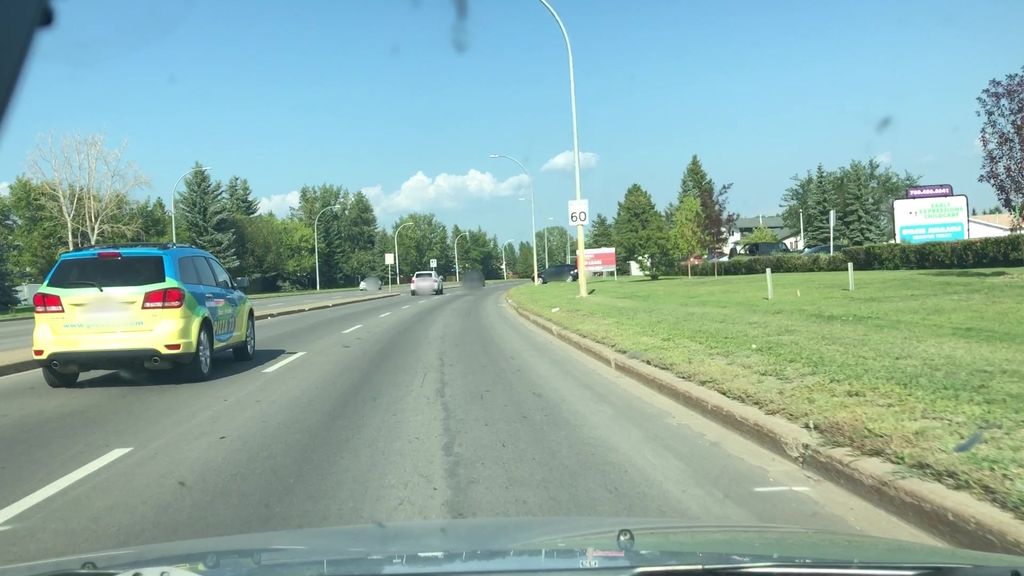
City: edmonton